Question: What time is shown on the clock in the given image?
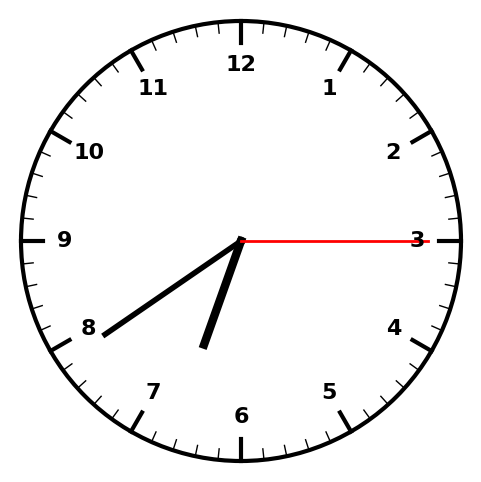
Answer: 06:39:15